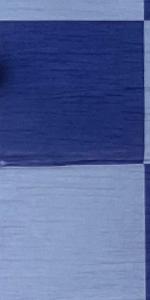
Label: Empty